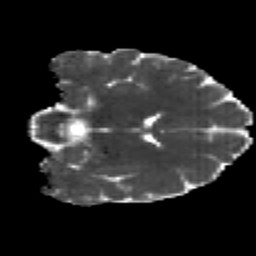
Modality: MD
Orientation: coronal
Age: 21
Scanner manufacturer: siemens
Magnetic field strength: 3 T
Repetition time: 2.2 s
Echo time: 0.084 s